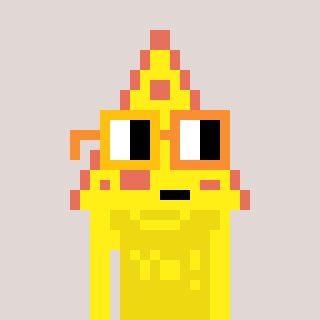
a pixel art character with square yellow and orange glasses, a pizza-shaped head and a yellow-colored body on a warm background